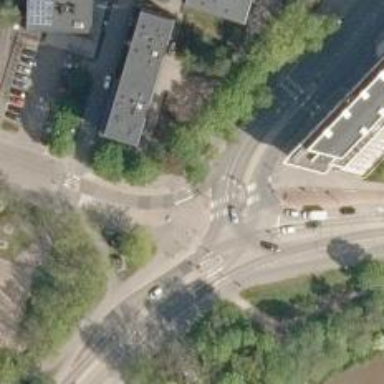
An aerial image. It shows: Road with "give way" sign.